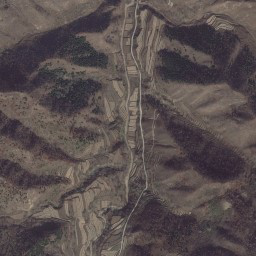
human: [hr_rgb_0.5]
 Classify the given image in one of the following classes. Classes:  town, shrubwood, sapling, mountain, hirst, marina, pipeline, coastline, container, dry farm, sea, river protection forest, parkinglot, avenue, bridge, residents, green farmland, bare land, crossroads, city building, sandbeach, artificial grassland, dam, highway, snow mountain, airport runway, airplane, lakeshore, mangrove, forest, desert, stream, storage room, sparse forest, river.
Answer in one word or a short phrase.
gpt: mountain